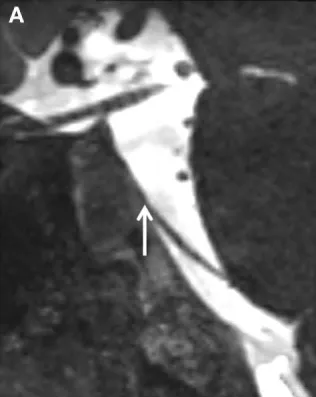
Close-up view. Sagittal.
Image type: radiology (mri)